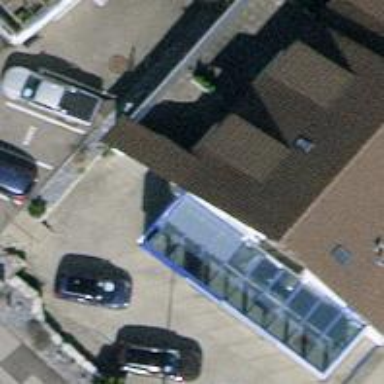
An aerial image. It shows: Car shop.